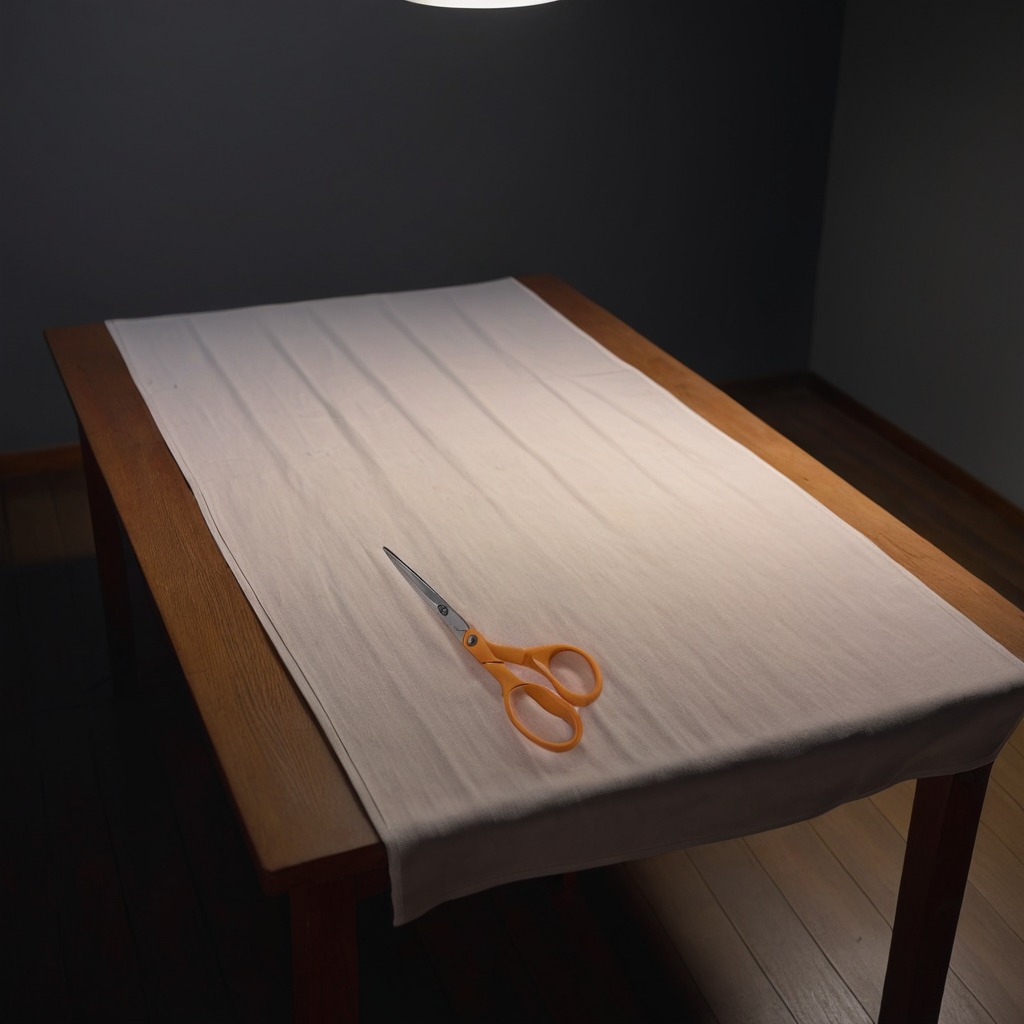
A scissor is lying on the wooden table.